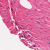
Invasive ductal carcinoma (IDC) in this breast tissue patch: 0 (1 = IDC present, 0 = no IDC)